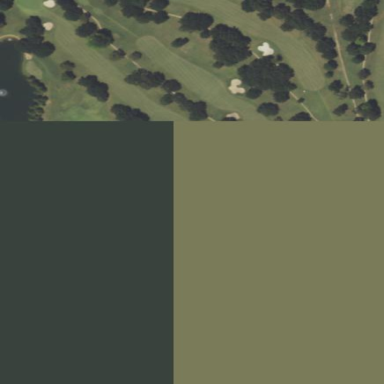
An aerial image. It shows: Golf course.